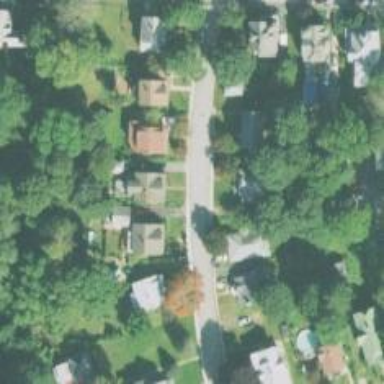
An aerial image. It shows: Residential driveway.